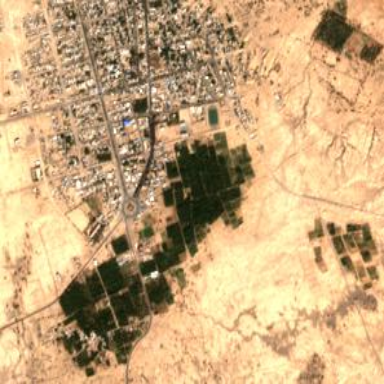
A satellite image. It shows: Evergreen orchard with broadleaved date palms.